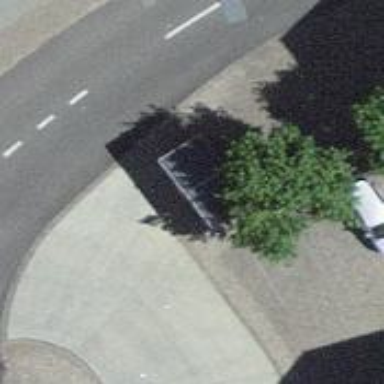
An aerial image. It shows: Post box.